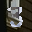
Label: 3